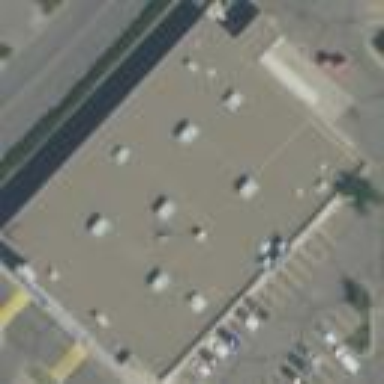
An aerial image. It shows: Retail building.